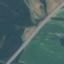
Label: Highway